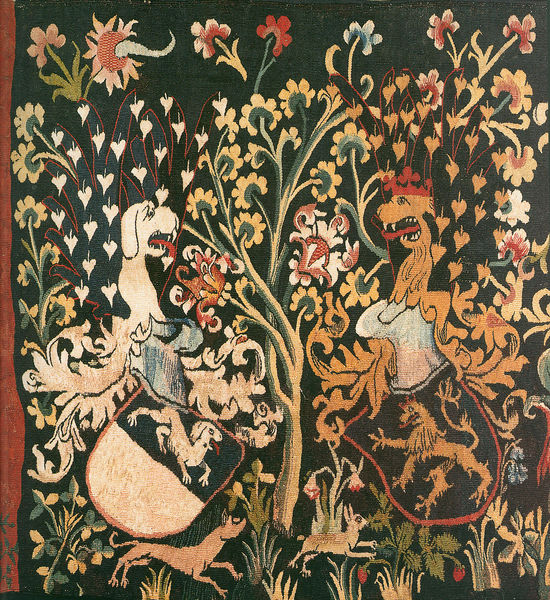
Titel: Fabeltier-Teppiche
Institution: Mainz, Dom- und Diözesanmuseum
Schlagwörter: baum, blätter, kampf, gelb, grün, blumen, mund, schwarz, weiss, blüten, hund, hunde, rot, tiere, ornament, teppich, augen, stoff, blatt, pflanzen, krone, ohren, hase, hasen, lila, gobelin, wandteppich, schild, erdbeeren, streit, tasche, herzen, wappen, zähne, maul, zunge, löwe, gestickt, textil, zungen, schlappohren, textilie, unge, n, rankem, dravhe, heruen